Question: I have one activity. I need slide this activity to right and to left with the same layout that i have in activity. In conclusion i need to execute sliding n times and keep the same layout. It's the same activity with the same layout replicate several times in each slide.
The examples that i view about sliding are very complex. I need a basic example of sliding because i don't know how to start.
I put an image that exemply what i need.
Anybody can help me?
Thanks by your time and help.

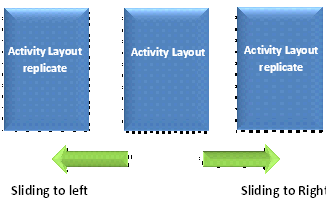
Answer: You need to use a ViewPager for this.